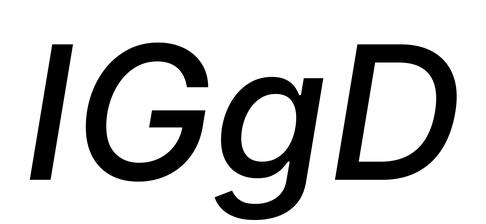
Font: Inter-Italic_Medium_Italic